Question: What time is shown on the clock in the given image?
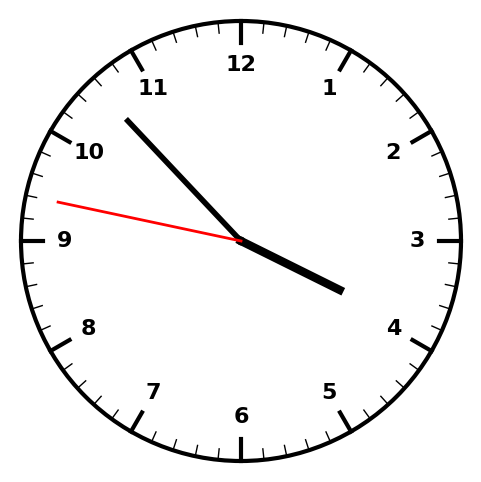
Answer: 03:52:47